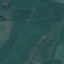
Land use / land cover class: Pasture